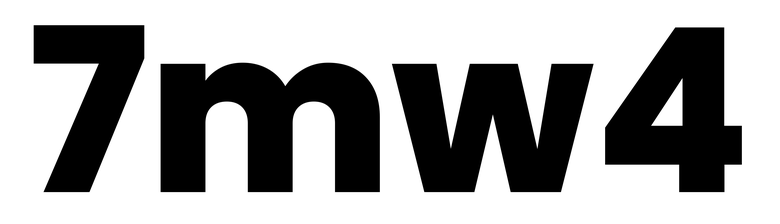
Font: Poppins-ExtraBold